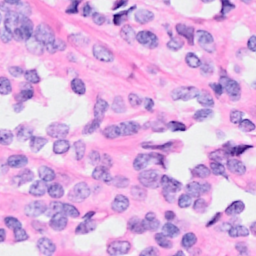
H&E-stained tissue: Breast